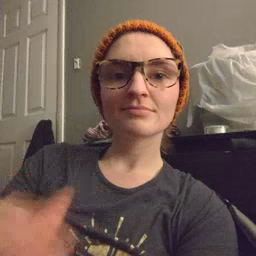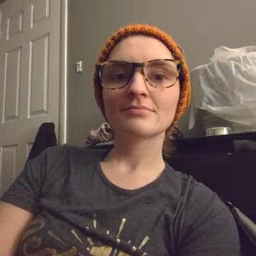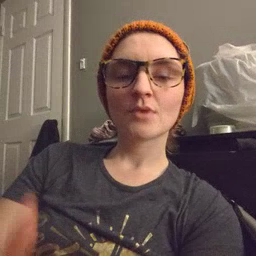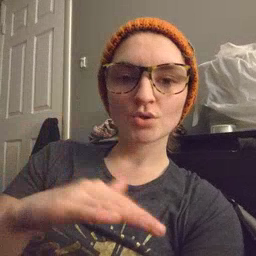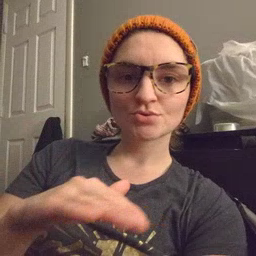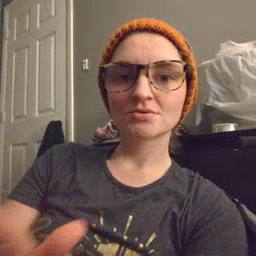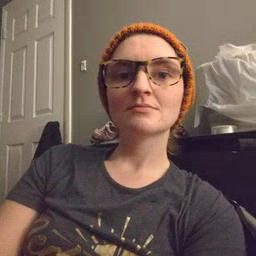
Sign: on